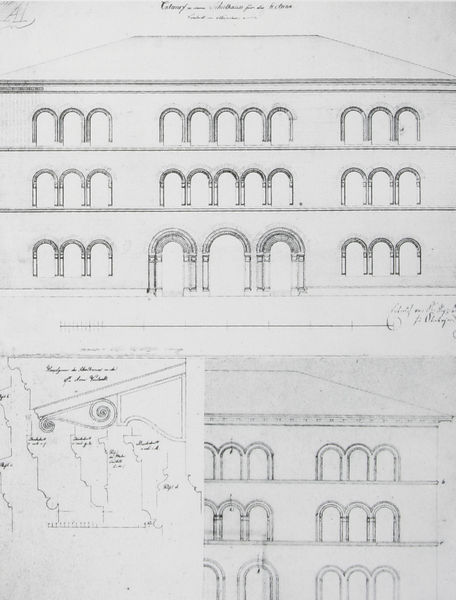
Titel: Entwurf für Schulhaus St. Anna-Vorstadt, München
Künstler: Friedrich von Gärtner
Standort: München
Institution: Architekturmuseum der Technischen Universität
Schlagwörter: weiß, fenster, schwarz, skizze, säulen, tür, zeichnung, dach, gebäude, haus, architektur, kirche, blatt, front, rund, schrift, papier, ansicht, bogen, fassade, türen, studie, grafik, rundbogen, detail, tor, aufsicht, bögen, torbogen, linie, schlicht, schwarzweiss, initialen, text, beschriftung, bleistift, entwurf, arkaden, kapitelle, kapitell, tore, villa, geometrisch, sims, gesims, voluten, rundbögen, romanik, etagen, plan, volute, entwürfe, stockwerke, querschnitt, spirale, konstrukt, handschrift, kaskaden, beschreibung, massstab, aufriss, szizze, runfenster, fenterfront, maßstrab, archiutekur